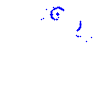
Particle: proton